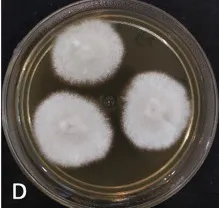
(D, F) Morphological characteristics of colonies on Sabouraud dextrose agar after four days of incubation at 25. C.
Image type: radiology (mri)